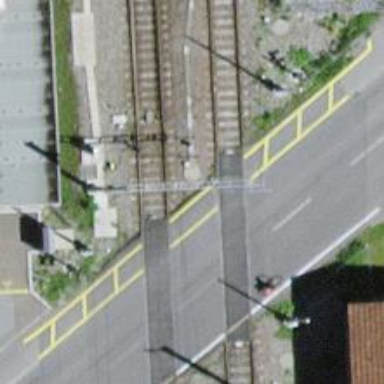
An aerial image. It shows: Level crossing with double half barrier.